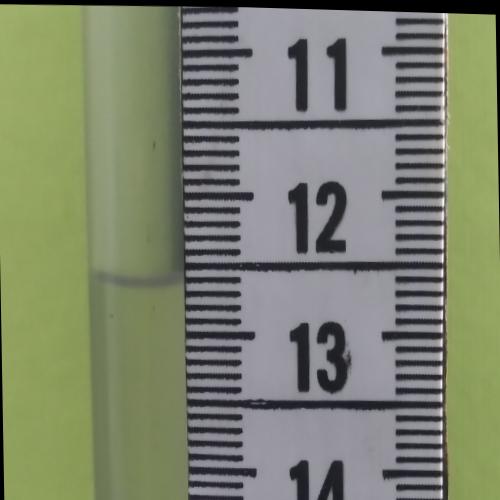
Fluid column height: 12.6 cm